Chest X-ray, AP view. Patient: 22 years old, sex M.
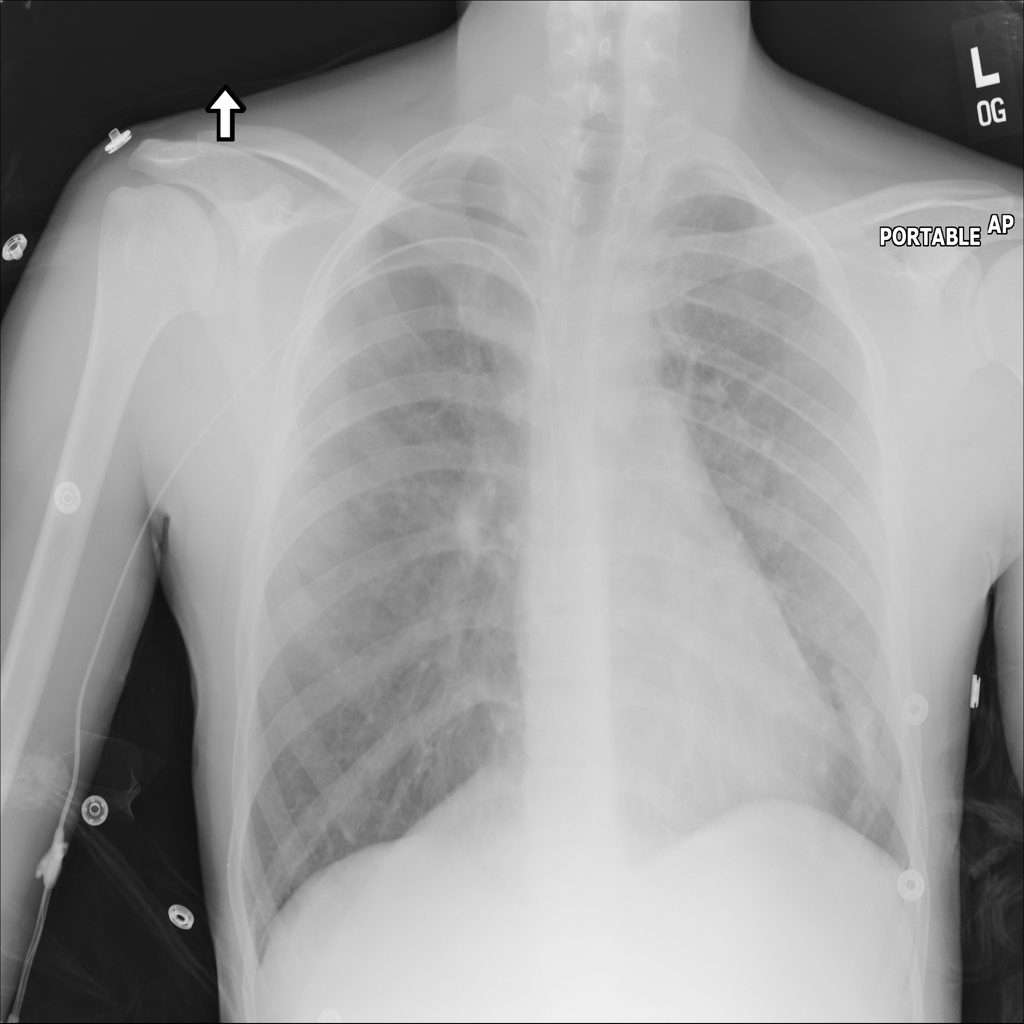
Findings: No Finding